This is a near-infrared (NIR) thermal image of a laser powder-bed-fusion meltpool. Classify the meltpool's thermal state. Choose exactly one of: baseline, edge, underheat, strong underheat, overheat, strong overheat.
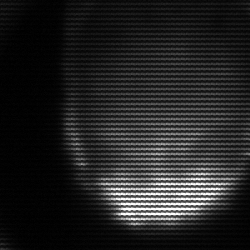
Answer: edge